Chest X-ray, PA view. Patient: 74 years old, sex M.
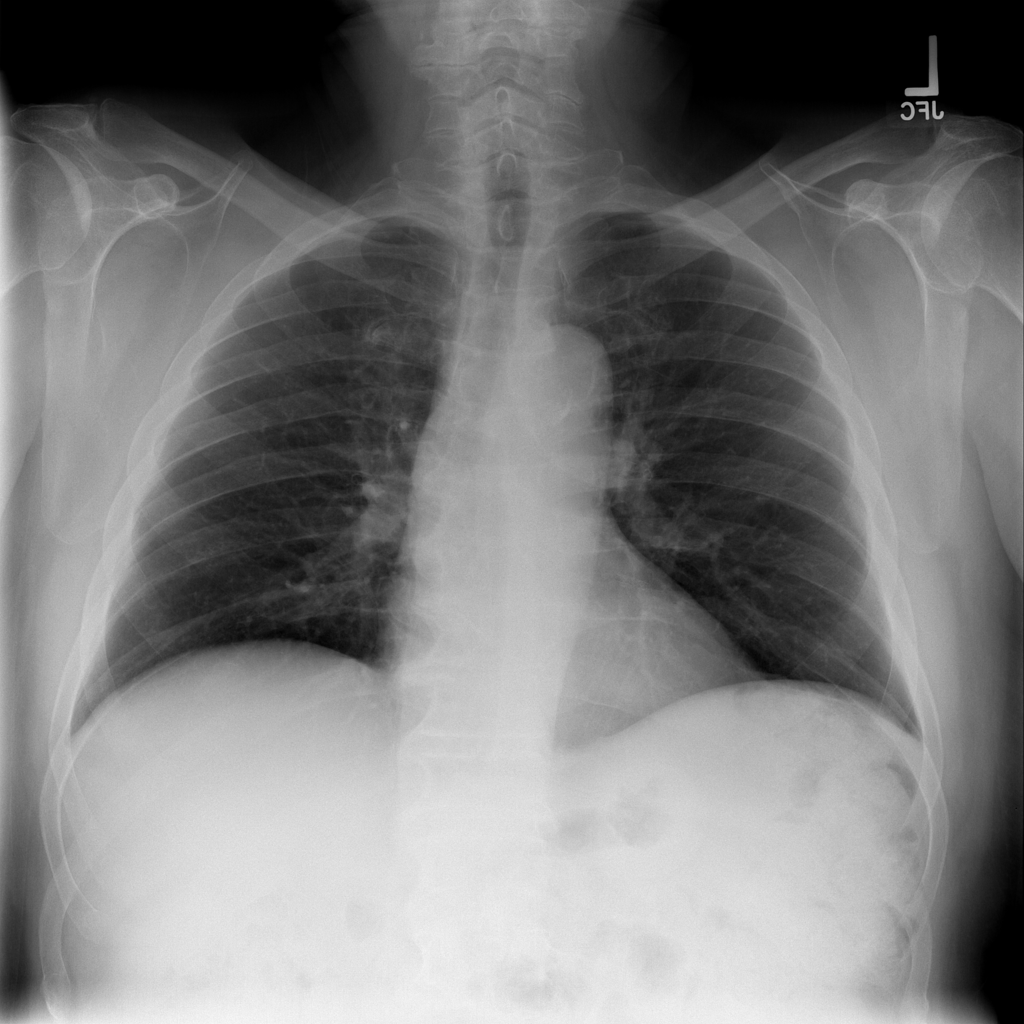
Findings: No Finding